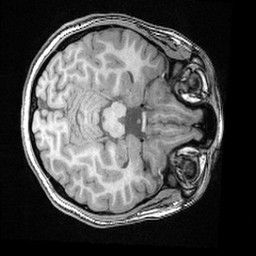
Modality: T1w
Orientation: axial
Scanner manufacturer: ge
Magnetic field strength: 3 T
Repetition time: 0.008572 s
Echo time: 0.003384 s